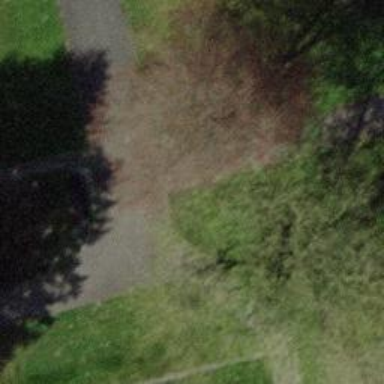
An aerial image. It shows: Paved path.